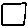
Label: square